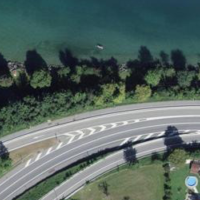
EUNIS habitat code: 14
Species observed at this site:
Aythya fuligula
Larus michahellis
Cygnus olor
Fringilla coelebs
Ichthyaetus melanocephalus
Parus major
Columba palumbus